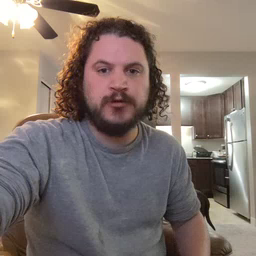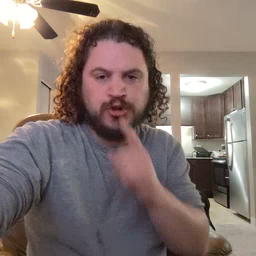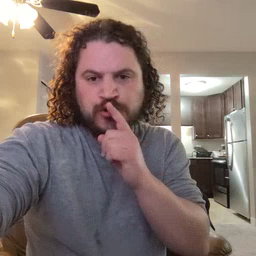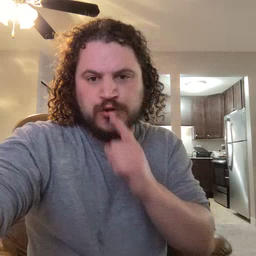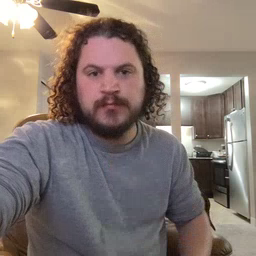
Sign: shhh